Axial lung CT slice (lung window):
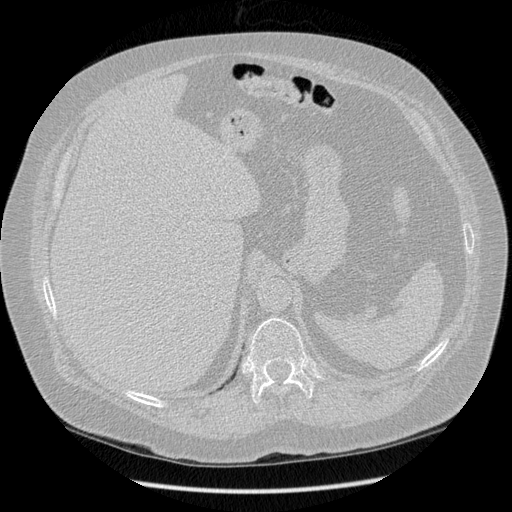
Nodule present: no